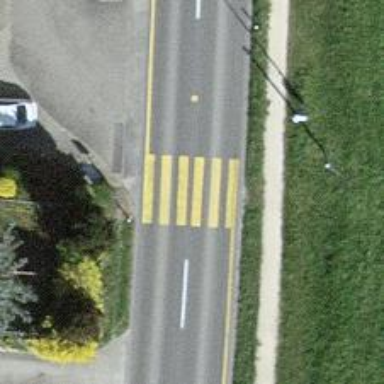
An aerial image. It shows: Uncontrolled zebra crossing on the road.